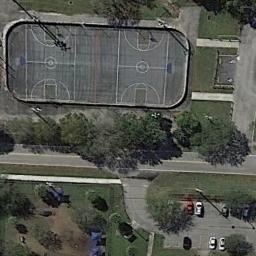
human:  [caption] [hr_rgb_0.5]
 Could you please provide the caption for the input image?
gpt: Two basketball courts are next to some trees with a road pass by .

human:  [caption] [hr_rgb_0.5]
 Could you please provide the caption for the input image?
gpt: There are two basketball courts on the rectangular playground .

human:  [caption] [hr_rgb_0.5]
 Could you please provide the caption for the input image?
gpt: Two basketball courts on the lawn and a parking lot beside .

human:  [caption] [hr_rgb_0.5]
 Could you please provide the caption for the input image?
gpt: The basketball court is separated from the parking lot,With a bare lawn nearby, By a tree-lined road .

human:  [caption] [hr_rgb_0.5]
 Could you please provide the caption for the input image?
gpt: Many trees are near two basketball courts .